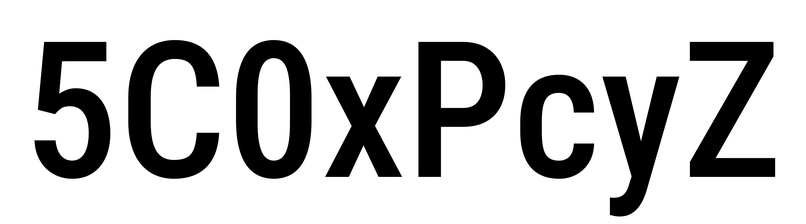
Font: Roboto_Condensed_Medium